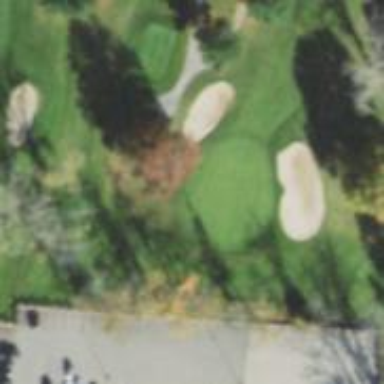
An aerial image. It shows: Path for both road and golf.